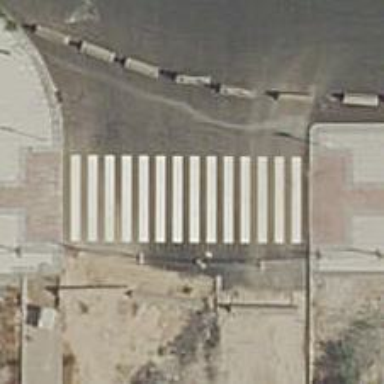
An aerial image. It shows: Uncontrolled zebra crossing on the road.